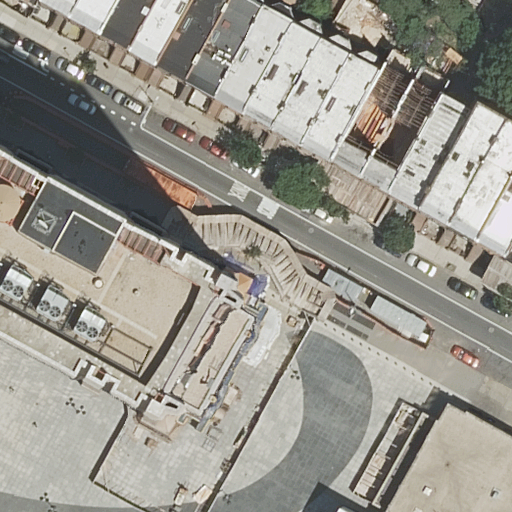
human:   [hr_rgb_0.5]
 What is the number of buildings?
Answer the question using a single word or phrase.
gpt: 21

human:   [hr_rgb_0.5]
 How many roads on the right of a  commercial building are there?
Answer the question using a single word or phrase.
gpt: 0

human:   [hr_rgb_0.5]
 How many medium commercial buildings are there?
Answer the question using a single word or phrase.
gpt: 0

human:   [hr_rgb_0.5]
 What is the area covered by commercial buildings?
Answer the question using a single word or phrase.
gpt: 0m2

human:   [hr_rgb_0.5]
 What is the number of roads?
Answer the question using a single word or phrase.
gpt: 1

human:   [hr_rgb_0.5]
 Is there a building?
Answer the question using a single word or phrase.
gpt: yes

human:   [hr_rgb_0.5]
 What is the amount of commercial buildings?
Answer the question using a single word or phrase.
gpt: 0

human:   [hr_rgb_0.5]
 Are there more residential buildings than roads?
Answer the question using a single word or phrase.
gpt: yes

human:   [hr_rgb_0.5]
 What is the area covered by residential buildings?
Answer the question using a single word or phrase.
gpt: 3744m2

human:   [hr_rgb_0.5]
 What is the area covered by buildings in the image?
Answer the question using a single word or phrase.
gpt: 3744m2

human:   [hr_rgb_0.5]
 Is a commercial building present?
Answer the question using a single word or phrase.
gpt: no

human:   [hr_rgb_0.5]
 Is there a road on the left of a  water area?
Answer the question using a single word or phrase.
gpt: no

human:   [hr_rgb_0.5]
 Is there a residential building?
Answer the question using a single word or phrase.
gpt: yes

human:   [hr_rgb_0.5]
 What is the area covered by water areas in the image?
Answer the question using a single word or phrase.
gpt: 0m2

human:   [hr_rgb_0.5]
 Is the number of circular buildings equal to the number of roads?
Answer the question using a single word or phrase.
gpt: no

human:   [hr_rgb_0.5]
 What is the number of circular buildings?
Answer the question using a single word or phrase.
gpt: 0

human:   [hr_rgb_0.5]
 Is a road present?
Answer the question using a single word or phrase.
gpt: yes

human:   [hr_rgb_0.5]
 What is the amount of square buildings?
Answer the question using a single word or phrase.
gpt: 0

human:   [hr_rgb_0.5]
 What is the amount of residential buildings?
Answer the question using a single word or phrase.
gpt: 21

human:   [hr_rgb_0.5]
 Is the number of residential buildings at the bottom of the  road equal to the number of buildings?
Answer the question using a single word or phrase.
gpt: no

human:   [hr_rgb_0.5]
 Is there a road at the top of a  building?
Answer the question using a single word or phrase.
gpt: yes

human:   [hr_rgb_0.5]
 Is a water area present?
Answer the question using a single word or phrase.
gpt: no

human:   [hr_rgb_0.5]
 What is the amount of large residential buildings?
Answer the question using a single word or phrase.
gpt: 1

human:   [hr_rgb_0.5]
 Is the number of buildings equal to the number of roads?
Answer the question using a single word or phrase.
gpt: no

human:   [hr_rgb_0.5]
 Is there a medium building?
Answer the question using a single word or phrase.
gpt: yes

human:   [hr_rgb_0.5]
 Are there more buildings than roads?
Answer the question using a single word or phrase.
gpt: yes

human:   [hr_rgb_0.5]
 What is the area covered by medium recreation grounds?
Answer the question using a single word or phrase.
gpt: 0m2

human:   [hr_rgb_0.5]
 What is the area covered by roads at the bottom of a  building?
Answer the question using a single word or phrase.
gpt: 0m2

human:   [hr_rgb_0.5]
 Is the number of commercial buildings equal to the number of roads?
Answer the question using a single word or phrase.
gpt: no

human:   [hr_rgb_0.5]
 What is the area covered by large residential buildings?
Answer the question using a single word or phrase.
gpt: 1565m2

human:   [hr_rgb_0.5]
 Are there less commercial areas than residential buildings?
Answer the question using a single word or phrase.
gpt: yes

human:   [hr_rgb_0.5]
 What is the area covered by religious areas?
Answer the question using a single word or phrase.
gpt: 0m2

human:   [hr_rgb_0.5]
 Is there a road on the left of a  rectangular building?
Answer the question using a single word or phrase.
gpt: yes

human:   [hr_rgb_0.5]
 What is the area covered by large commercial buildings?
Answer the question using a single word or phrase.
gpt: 0m2

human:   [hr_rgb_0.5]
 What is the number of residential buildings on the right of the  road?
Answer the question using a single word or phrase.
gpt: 11

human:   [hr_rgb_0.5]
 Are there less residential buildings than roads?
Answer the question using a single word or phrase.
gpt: no

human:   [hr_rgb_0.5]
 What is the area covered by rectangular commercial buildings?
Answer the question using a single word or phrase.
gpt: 0m2

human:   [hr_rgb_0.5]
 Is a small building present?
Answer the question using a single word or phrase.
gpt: yes

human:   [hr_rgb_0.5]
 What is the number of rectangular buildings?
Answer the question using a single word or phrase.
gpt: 18

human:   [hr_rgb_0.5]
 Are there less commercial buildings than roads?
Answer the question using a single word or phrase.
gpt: yes

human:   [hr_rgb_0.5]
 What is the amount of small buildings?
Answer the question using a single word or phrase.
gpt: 7

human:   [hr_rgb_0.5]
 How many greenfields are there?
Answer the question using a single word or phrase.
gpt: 0

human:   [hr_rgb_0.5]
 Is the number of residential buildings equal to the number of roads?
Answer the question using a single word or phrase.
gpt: no

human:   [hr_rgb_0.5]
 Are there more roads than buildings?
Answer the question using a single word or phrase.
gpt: no

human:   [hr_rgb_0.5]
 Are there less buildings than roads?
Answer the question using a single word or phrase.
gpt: no

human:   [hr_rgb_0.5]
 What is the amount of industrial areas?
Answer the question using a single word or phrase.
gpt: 0

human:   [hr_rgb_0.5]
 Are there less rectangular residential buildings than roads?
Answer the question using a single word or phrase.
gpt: no

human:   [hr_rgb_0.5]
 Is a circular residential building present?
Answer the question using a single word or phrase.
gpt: no

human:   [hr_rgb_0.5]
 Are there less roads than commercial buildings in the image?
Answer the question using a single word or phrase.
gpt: no

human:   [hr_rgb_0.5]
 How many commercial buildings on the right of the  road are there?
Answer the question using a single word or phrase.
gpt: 0

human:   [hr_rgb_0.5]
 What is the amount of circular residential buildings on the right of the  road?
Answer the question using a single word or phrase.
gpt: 0

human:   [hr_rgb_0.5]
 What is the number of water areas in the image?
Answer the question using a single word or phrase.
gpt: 0

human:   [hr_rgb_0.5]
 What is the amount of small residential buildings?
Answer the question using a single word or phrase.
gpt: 7

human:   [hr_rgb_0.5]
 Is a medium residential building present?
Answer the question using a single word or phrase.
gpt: yes

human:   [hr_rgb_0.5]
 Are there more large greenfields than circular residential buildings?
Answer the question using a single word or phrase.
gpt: no

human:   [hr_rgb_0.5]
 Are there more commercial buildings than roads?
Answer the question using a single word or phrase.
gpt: no

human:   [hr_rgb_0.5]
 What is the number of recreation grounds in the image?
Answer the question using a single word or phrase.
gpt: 0

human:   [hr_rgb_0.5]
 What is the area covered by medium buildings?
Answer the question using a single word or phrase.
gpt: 1946m2

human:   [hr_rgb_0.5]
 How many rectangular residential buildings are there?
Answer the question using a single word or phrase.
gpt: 18

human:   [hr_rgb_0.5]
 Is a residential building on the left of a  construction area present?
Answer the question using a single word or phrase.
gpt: no

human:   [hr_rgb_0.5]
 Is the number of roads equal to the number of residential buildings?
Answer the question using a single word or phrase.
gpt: no

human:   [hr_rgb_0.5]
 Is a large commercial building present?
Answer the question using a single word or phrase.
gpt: no

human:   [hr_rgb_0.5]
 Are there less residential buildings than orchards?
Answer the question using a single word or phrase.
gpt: no

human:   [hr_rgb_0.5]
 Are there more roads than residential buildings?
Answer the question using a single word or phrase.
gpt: no